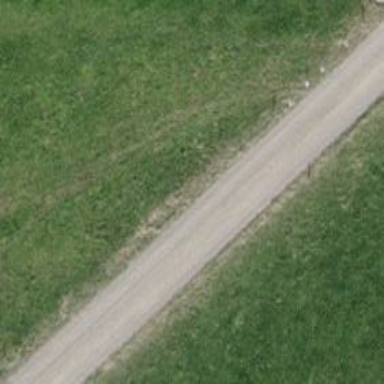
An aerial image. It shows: Gravel track with grade 2 quality.